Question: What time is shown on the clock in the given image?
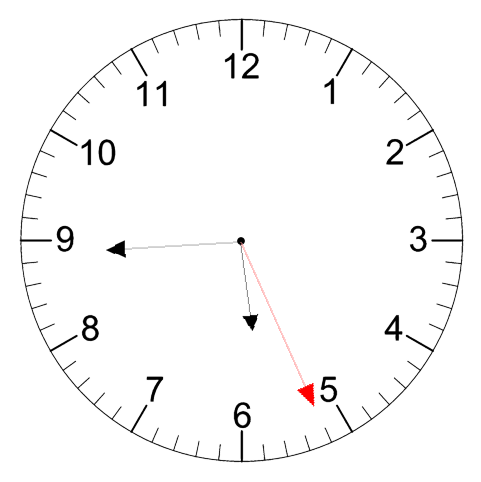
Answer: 05:44:26